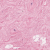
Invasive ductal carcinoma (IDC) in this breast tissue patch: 0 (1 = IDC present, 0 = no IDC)